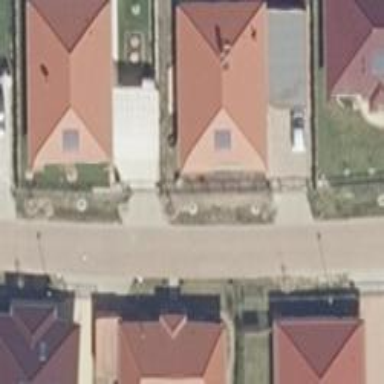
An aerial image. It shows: Residential road.